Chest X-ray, PA view. Patient: 47 years old, sex F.
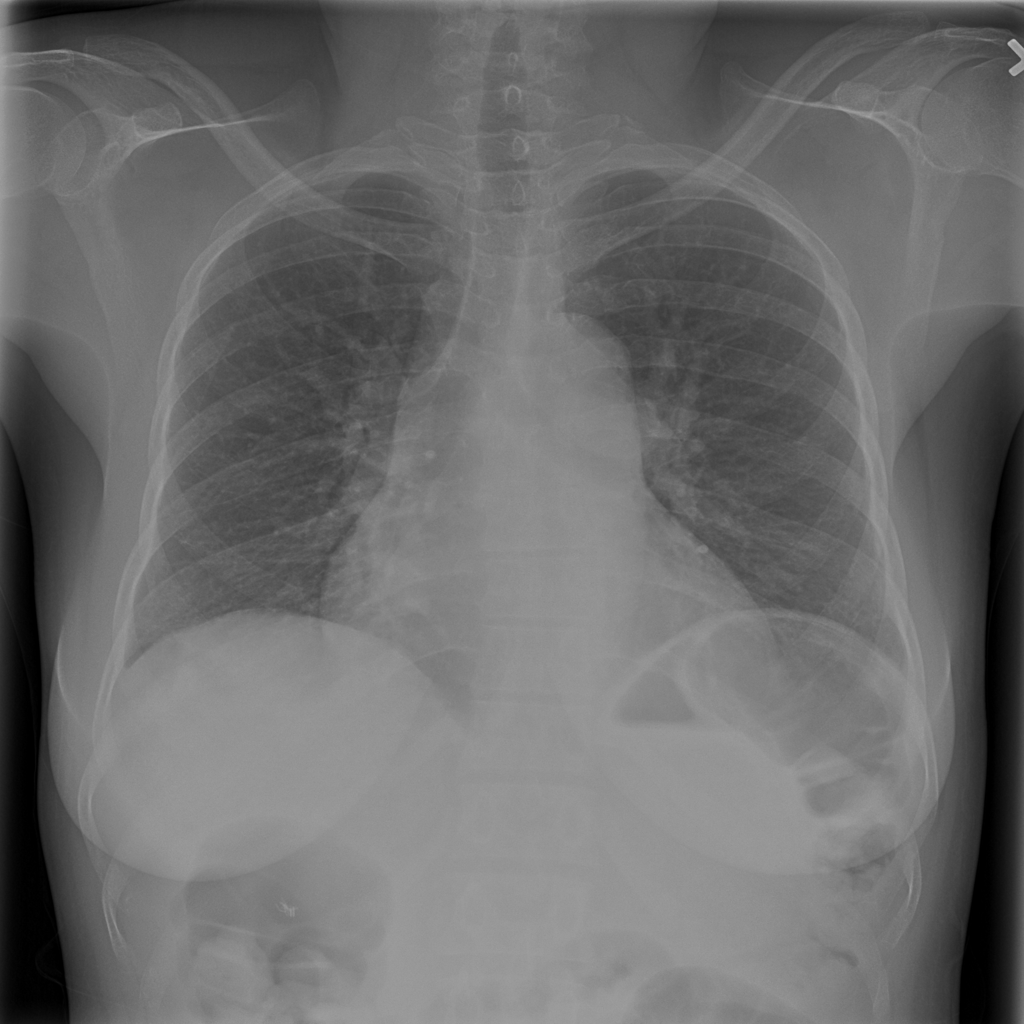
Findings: Cardiomegaly